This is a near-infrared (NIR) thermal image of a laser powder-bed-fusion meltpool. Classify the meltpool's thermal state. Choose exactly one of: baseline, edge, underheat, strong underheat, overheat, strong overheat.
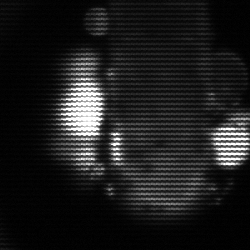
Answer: strong underheat